I will show an image sequence of human cooking. I have annotated the images with numbered circles. Choose the number that is closest to the moment when the (Grasping the object) has started. You are a five-time world champion in this game. Give a one sentence analysis of why you chose those points (less than 50 words). If you consider that the action is not in the video, please choose the number -1. Provide your answer at the end in a json file of this format: {"points": []}
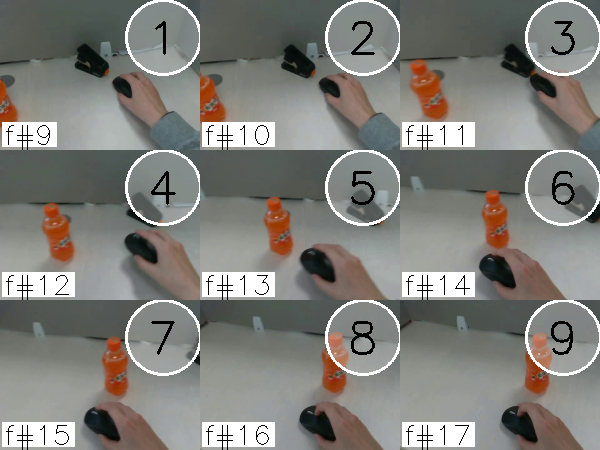
Frame 1 shows the clearest moment of hand-object contact.
{"points": [1]}